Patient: sex M, age 69
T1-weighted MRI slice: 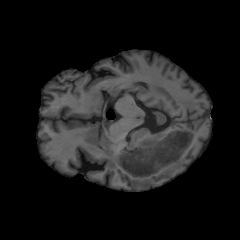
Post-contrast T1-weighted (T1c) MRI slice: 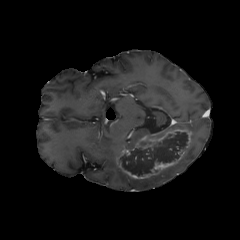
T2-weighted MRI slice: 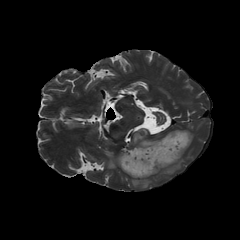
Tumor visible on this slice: yes
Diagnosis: Glioblastoma, IDH-wildtype
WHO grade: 4